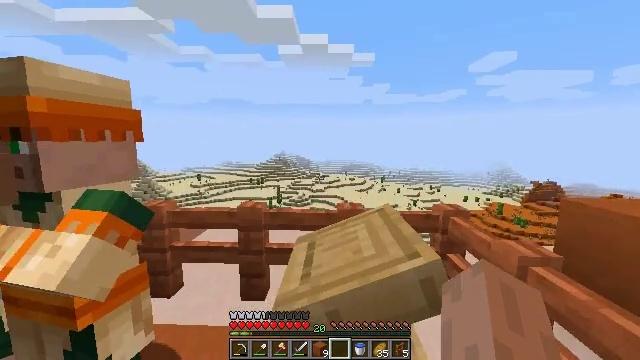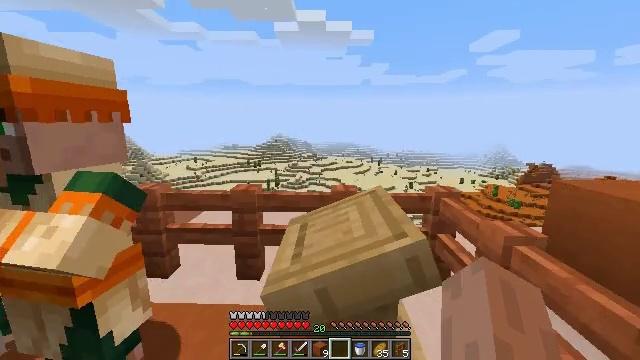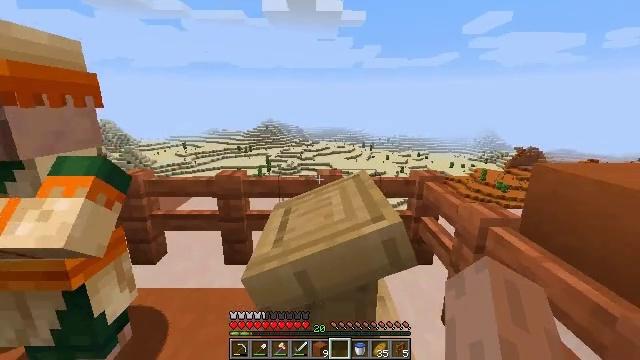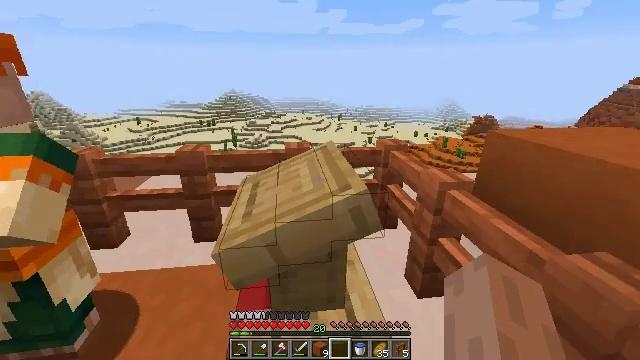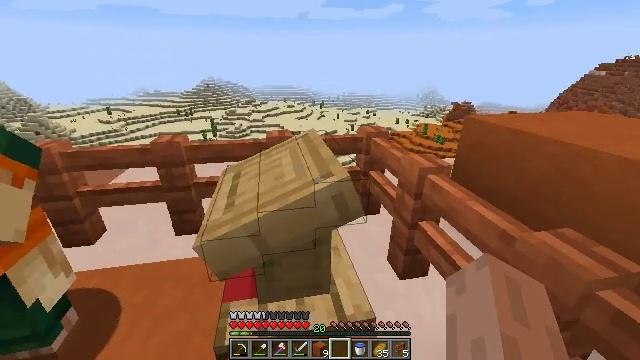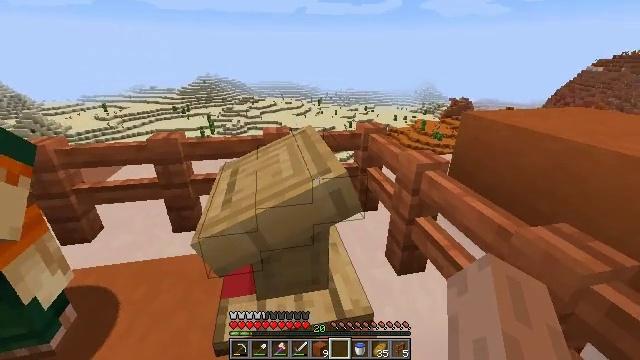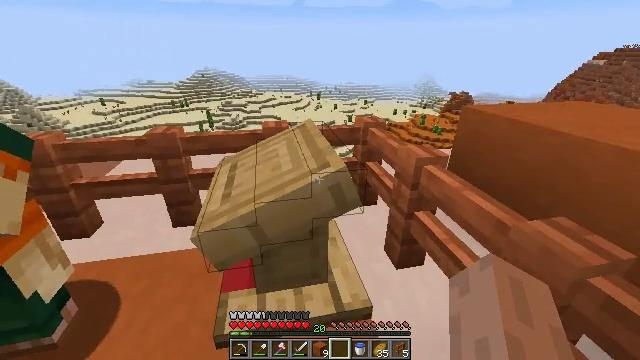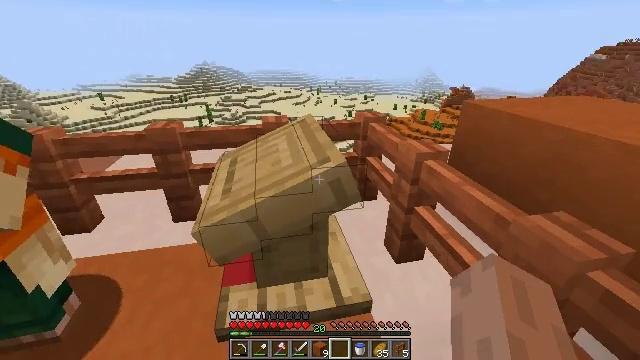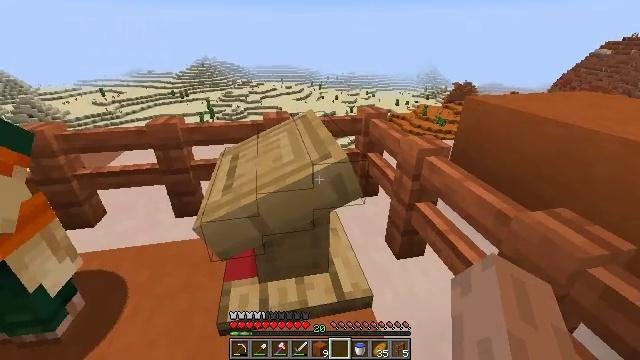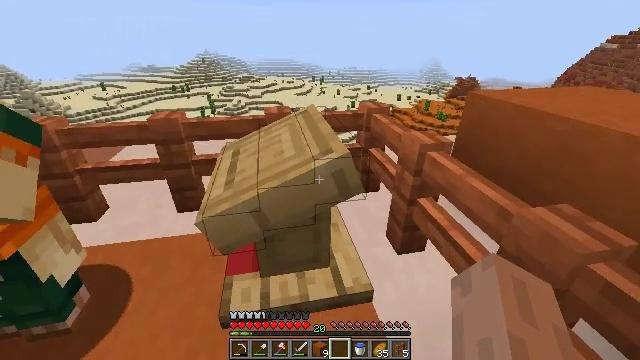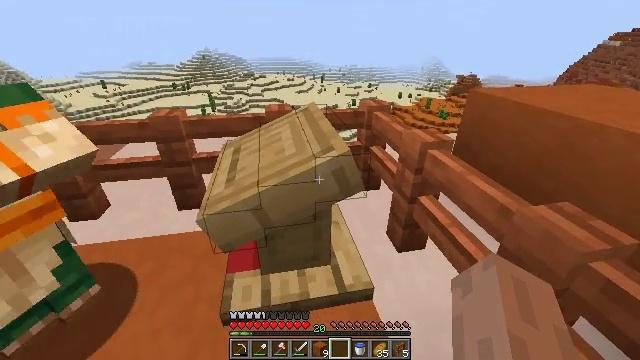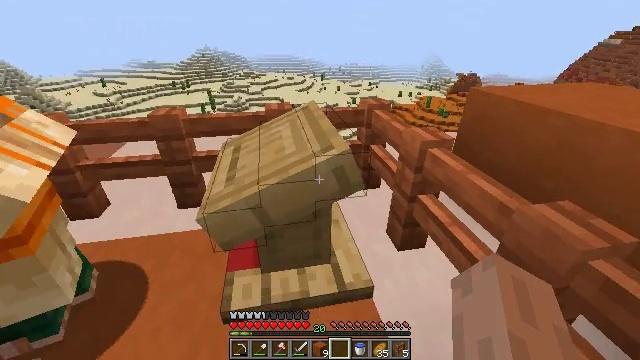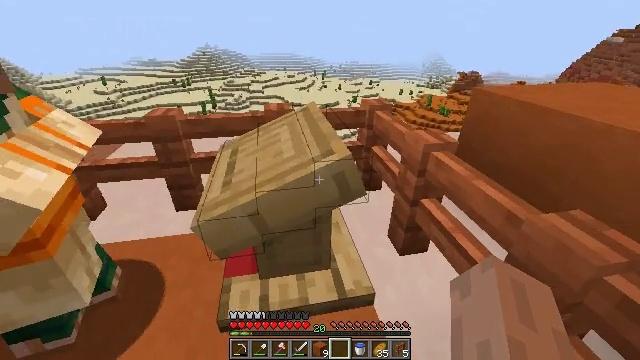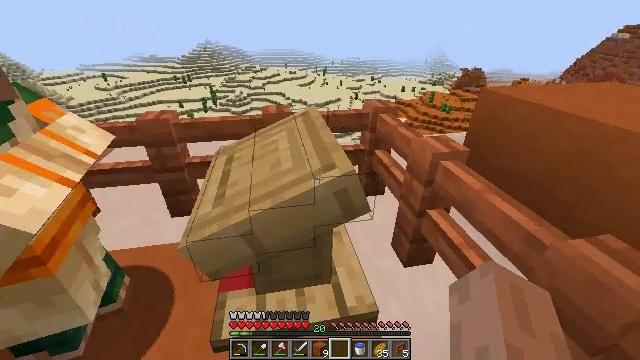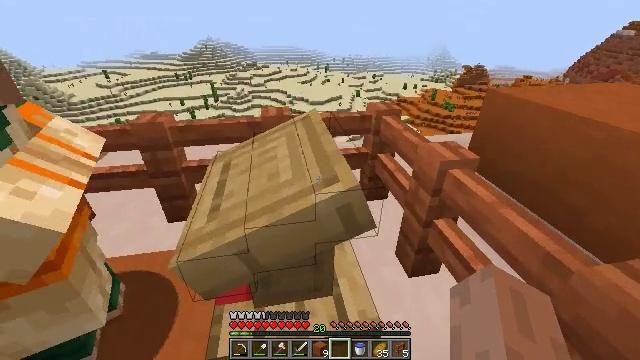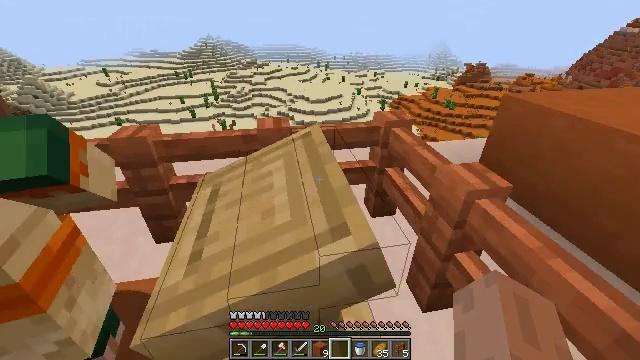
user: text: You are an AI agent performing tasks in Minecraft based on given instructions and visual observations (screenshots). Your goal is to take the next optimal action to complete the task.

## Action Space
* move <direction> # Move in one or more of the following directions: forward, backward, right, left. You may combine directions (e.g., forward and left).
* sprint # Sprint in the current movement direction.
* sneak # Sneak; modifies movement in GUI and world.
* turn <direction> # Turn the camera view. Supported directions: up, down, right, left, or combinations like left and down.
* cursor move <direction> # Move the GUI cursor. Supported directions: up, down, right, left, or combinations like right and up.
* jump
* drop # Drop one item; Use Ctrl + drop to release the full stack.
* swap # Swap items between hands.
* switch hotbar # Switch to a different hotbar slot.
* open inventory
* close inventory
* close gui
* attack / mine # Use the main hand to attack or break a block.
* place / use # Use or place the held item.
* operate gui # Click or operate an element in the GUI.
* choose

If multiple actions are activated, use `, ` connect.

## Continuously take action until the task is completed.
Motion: motion action
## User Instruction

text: Mine the lectern.
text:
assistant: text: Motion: turn down
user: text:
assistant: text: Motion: turn right and down
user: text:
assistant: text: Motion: turn right and down
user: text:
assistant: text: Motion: turn right and down
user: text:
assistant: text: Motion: no_op
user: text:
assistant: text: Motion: turn down
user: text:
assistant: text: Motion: turn down
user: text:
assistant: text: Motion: no_op
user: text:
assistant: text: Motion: turn down
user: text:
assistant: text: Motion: no_op
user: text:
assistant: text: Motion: no_op
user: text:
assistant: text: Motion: move forward
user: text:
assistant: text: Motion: move forward
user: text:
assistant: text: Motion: move forward
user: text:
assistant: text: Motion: move forward
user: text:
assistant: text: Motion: move forward
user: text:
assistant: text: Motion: move forward
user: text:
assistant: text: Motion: move forward
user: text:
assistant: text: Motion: move forward
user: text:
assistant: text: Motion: move forward
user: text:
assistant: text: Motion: turn down
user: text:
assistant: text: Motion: turn down
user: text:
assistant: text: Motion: turn down
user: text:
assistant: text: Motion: turn left and down
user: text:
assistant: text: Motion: turn left
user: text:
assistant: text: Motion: move back
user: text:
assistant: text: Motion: move back, turn left
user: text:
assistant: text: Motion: move back, turn left and up
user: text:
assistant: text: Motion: move back, turn left and up
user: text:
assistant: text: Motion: move back, turn left and up